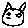
Label: cat